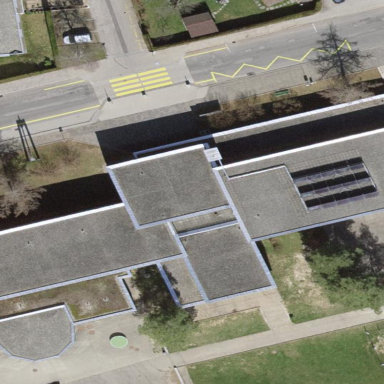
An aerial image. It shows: School building.